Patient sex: M
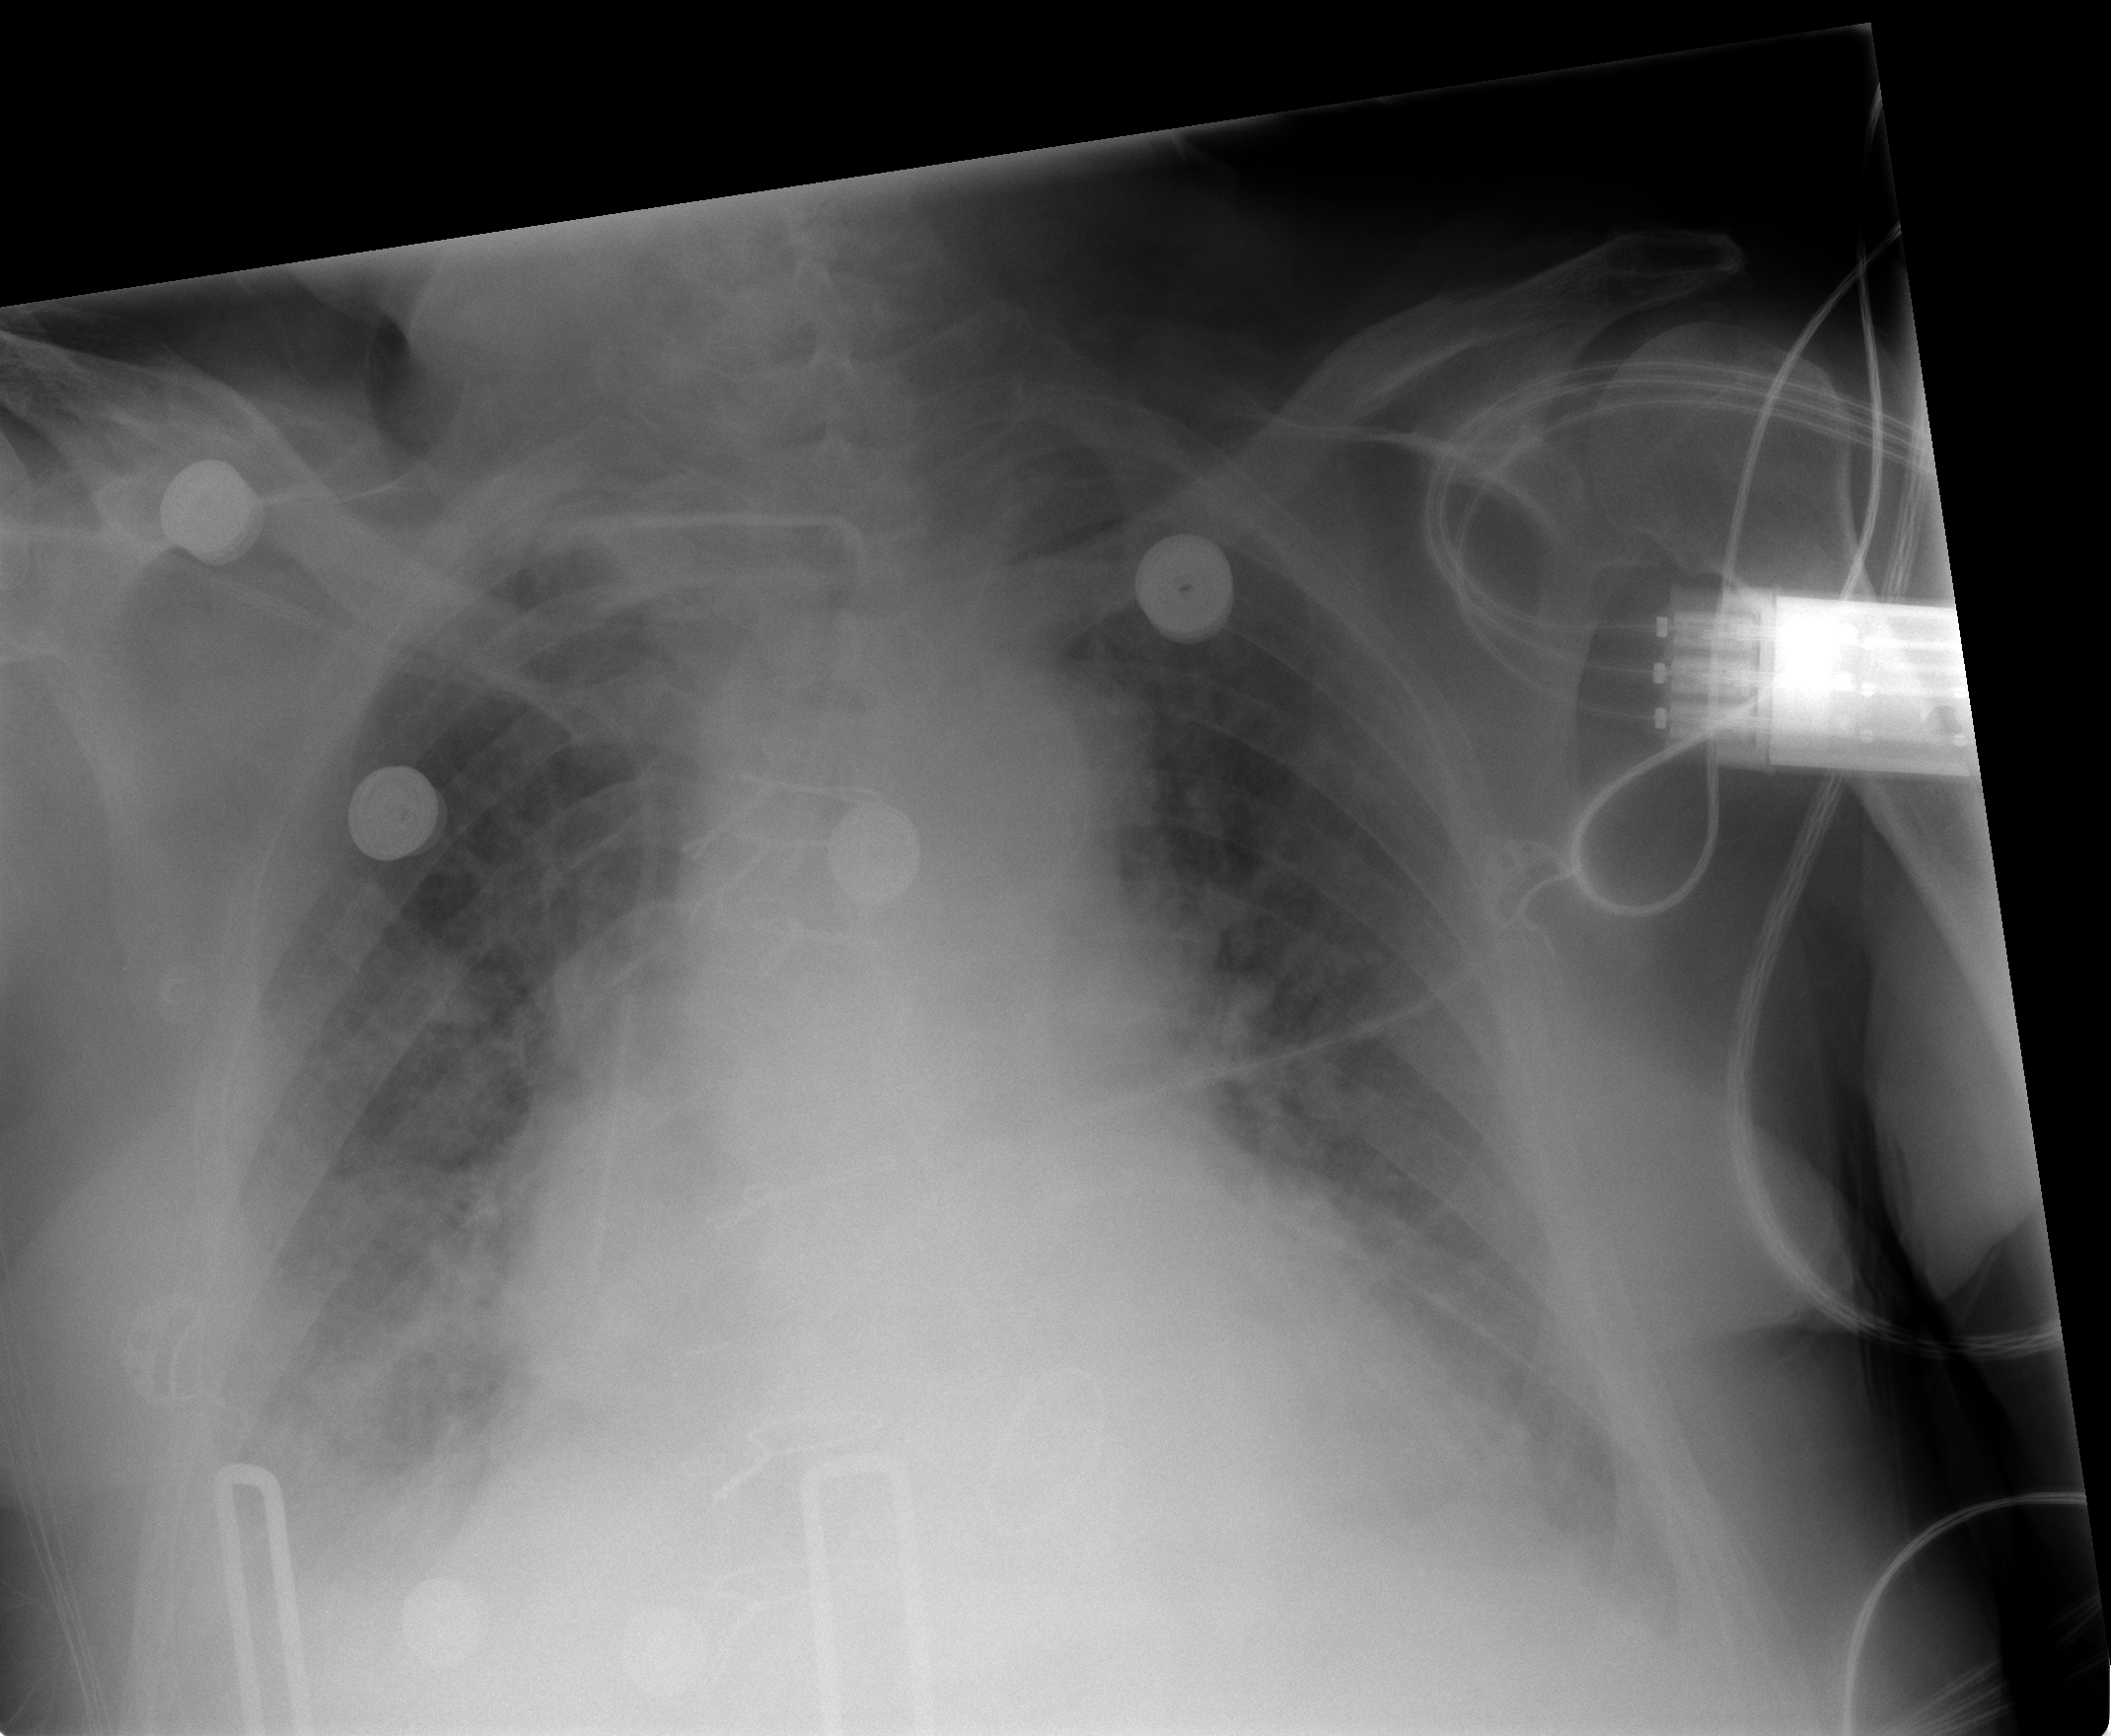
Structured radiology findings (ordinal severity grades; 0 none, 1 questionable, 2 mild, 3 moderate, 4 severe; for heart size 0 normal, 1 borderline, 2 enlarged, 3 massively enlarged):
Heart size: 2
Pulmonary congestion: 2
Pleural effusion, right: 3
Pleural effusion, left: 3
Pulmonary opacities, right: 2
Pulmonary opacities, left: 2
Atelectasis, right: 2
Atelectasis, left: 2